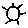
Label: sun